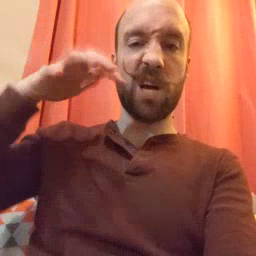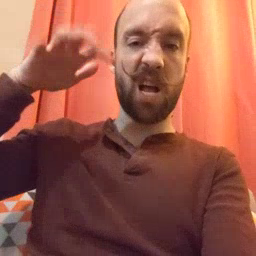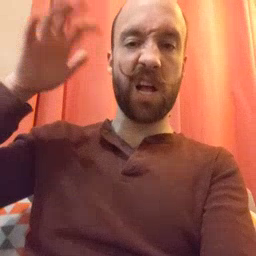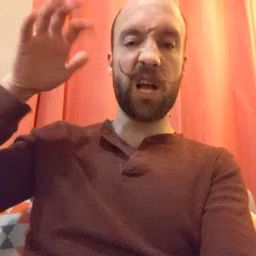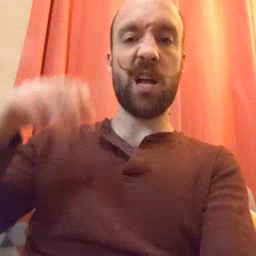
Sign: rain